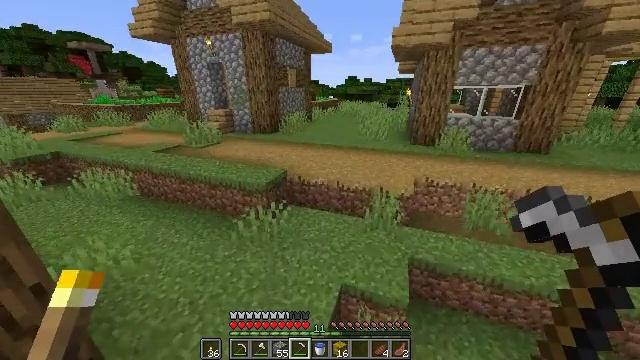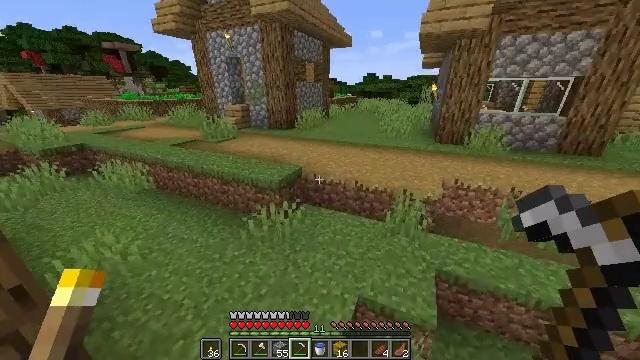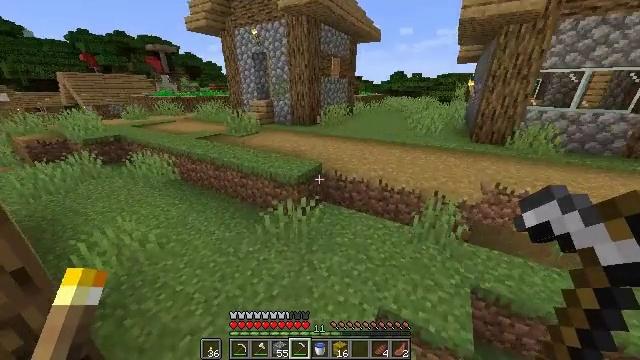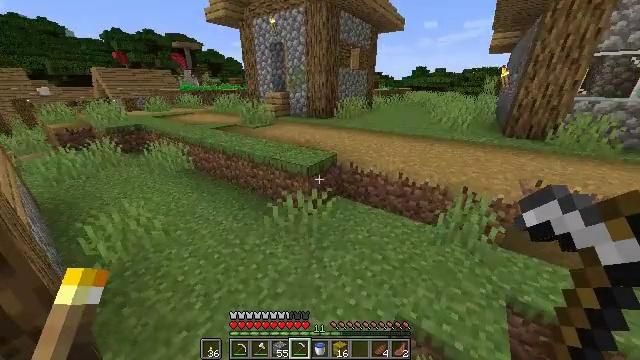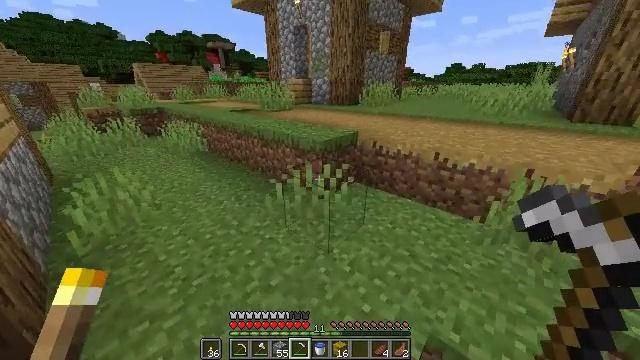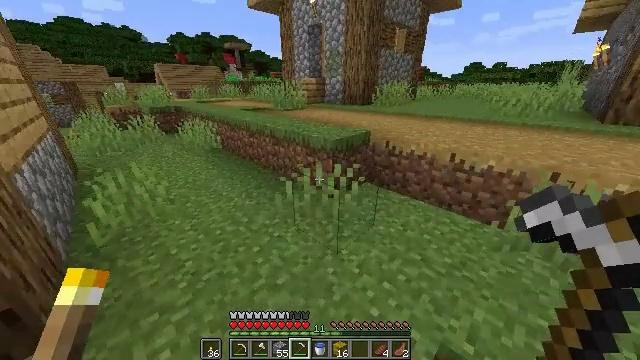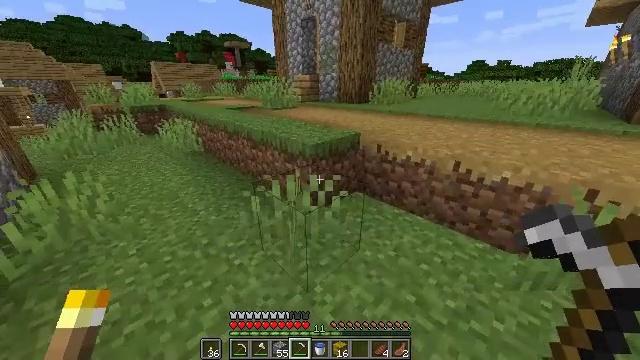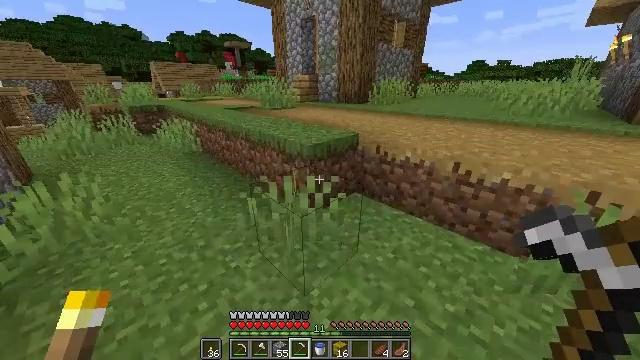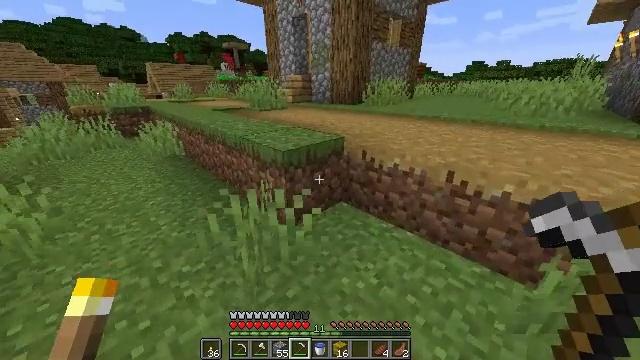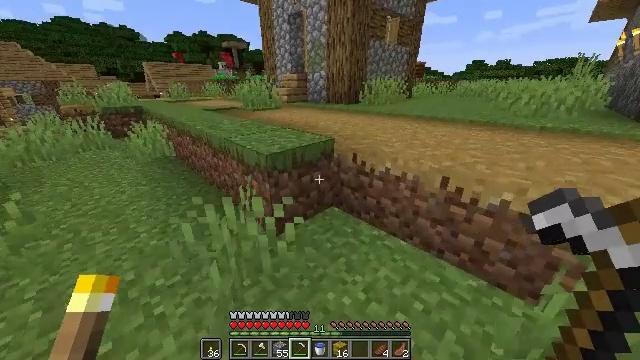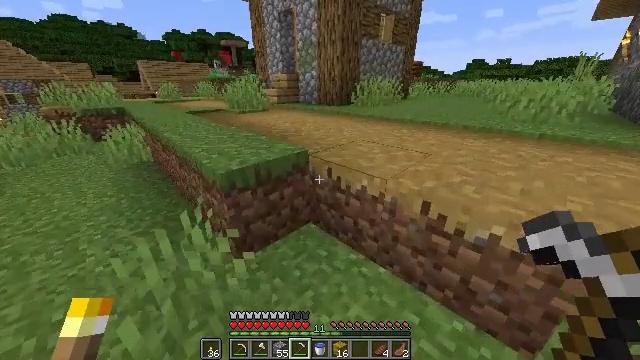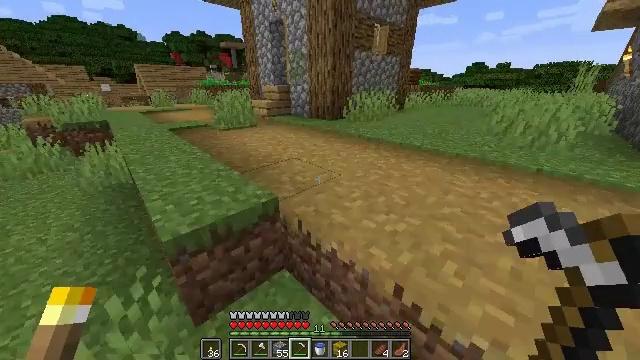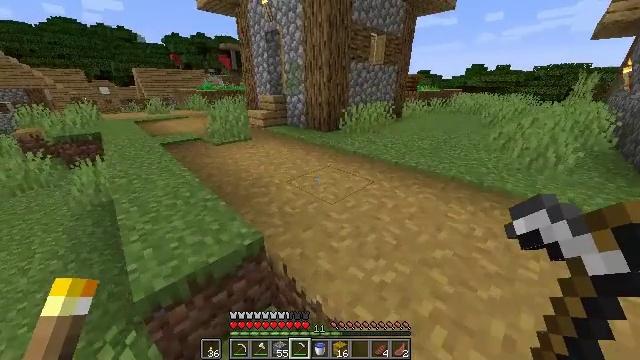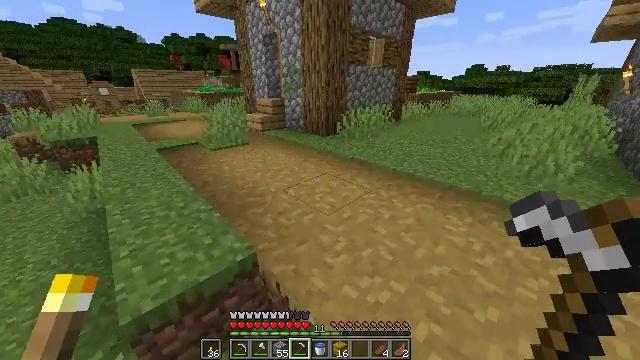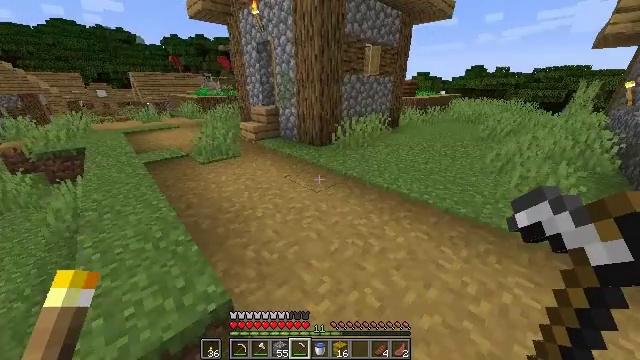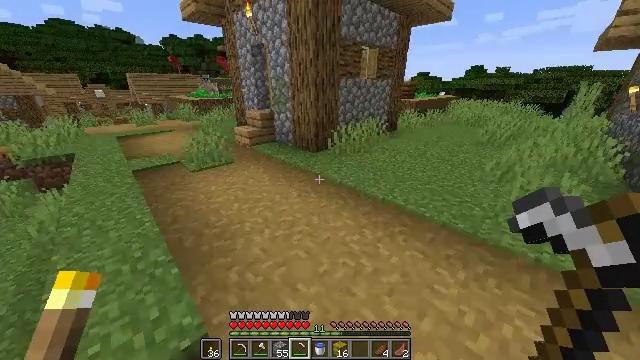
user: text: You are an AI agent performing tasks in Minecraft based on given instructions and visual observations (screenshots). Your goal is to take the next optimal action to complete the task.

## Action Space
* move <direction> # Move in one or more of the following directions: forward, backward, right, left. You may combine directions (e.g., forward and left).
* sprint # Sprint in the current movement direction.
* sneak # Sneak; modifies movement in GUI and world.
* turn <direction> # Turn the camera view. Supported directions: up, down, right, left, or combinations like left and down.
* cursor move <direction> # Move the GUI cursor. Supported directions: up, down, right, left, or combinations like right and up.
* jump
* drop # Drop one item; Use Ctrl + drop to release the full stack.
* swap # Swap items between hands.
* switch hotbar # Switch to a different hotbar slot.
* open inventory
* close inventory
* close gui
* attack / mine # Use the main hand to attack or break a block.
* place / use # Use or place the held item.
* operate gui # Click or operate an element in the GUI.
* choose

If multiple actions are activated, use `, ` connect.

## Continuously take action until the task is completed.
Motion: motion action
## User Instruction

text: Break the grass block.
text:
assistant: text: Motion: move forward, sprint, turn left
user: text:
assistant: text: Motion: move forward and move right, sprint, turn left
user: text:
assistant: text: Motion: move forward and move right, sprint, turn left
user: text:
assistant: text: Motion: move forward and move right, sprint, turn left
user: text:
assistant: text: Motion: move forward and move right, sprint, turn left
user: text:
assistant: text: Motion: move forward and move right, sprint
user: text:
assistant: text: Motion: move forward and move right, sprint
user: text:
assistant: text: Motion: move forward and move right, sprint
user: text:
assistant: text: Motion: move forward and move right, sprint
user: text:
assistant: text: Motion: move forward and move right, sprint
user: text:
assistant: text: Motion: move forward and move right, sprint, jump
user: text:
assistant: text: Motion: move forward and move right, sprint, jump
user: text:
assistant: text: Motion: move forward and move right, sprint, jump
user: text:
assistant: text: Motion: move forward and move right, sprint, jump
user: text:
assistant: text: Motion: move forward and move right, sprint, jump
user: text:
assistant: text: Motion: move forward and move right, sprint
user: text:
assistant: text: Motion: move forward and move right, sprint, turn right and up
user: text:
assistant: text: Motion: move forward and move right, sprint, turn right and up, jump
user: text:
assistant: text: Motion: move forward, sprint, turn right, jump
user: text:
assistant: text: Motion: move forward, sprint, turn right, jump
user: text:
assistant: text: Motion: move forward, sprint, jump
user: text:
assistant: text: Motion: move forward, sprint, jump
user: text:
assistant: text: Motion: move forward, sprint, jump
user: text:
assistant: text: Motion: move forward, sprint, jump
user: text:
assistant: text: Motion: move forward, sprint, jump
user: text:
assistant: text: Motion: move forward, sprint, jump
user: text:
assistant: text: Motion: move forward, sprint, jump
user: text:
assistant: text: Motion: move forward, sprint, jump
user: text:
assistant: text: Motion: move forward, sprint, jump
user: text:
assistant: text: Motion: move forward, sprint, jump